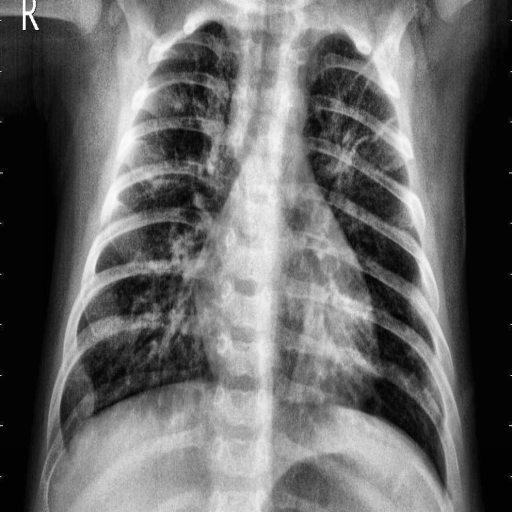
Finding: PNEUMONIA